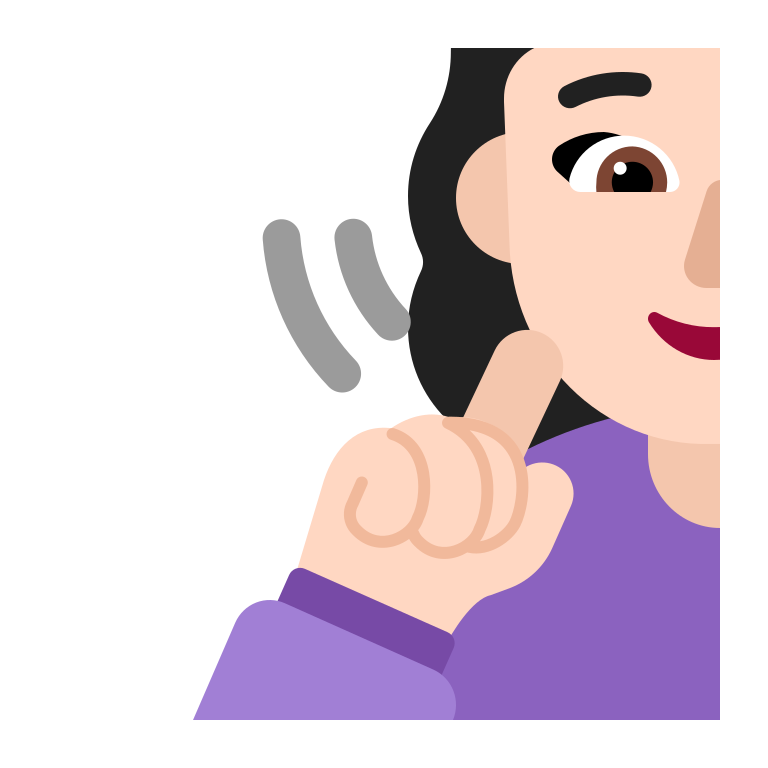
man deaf flat light